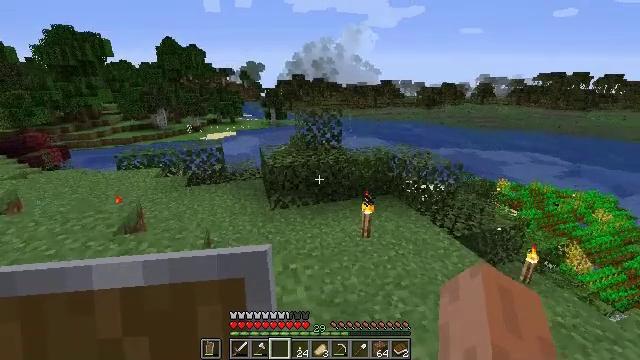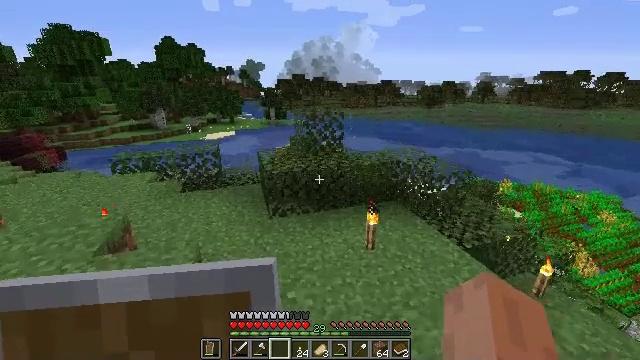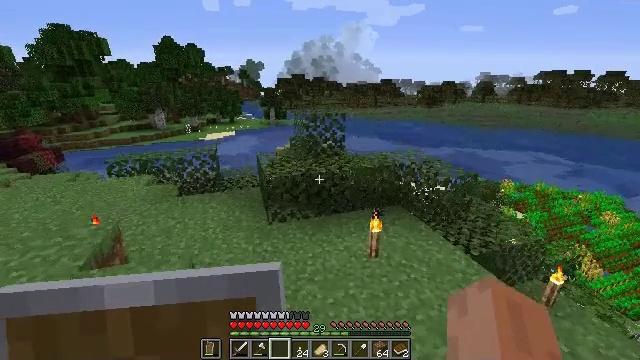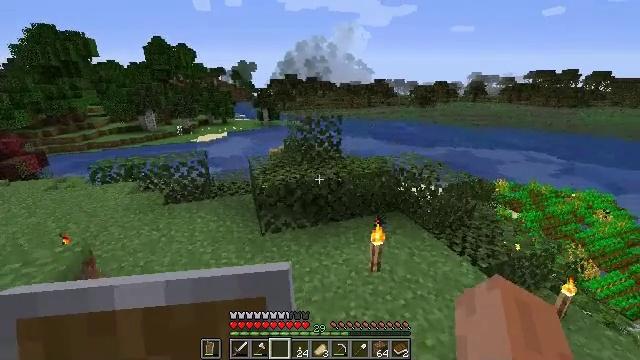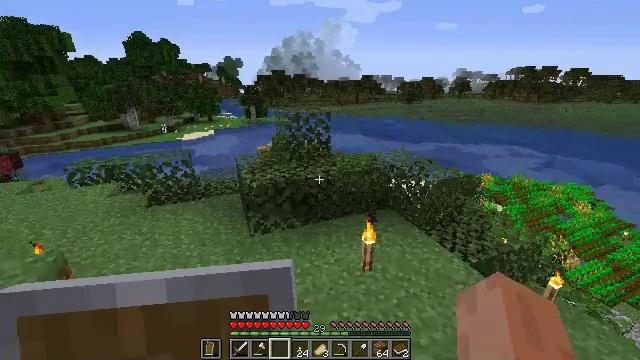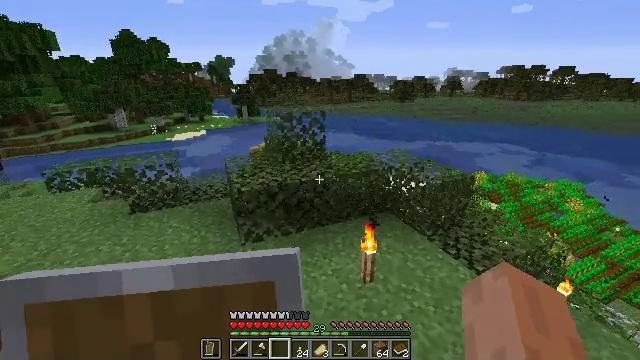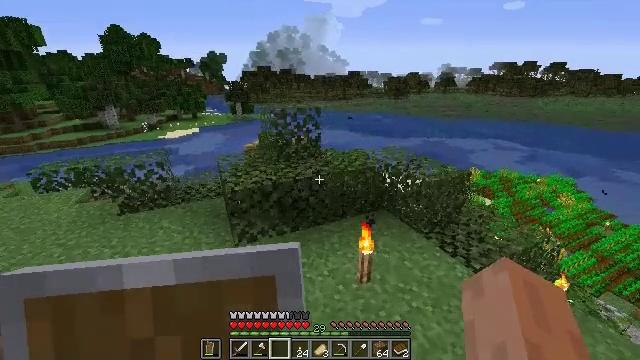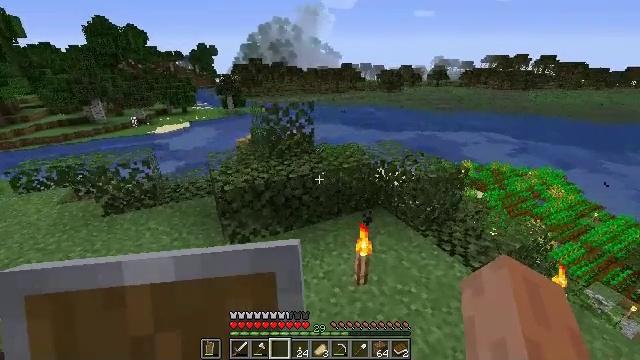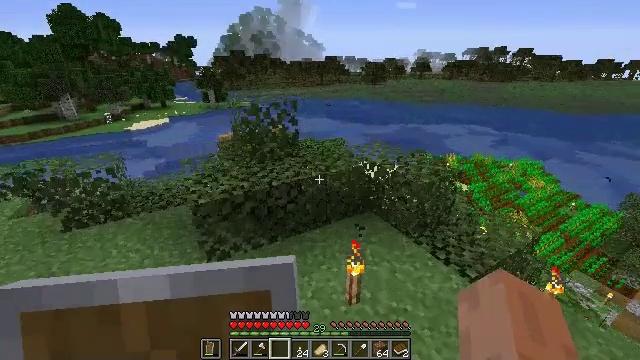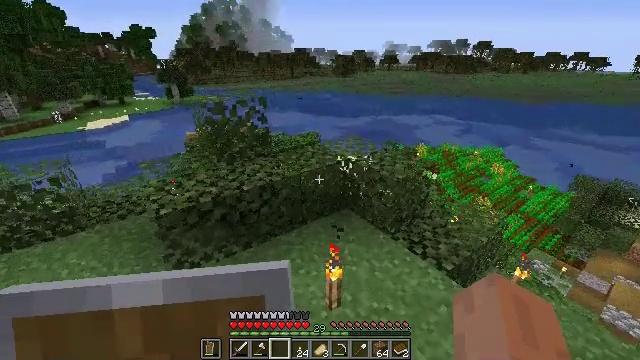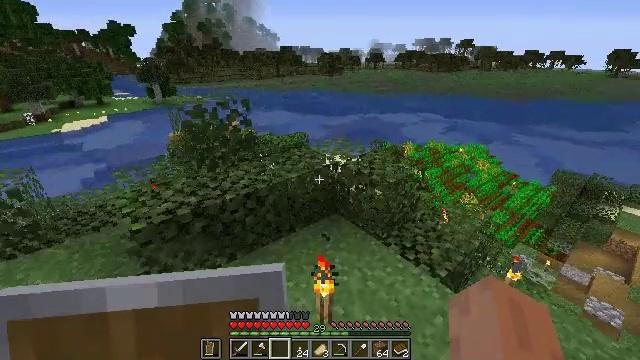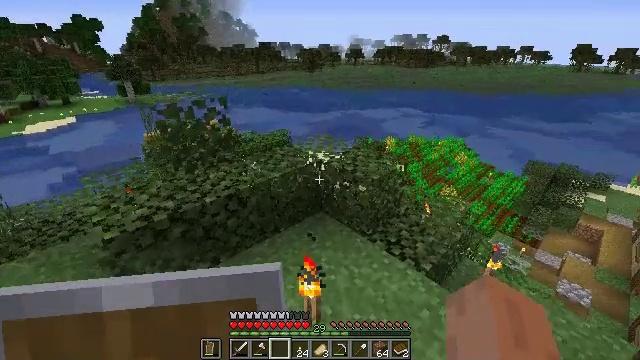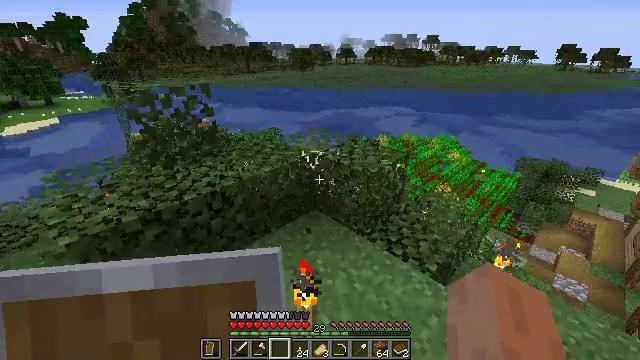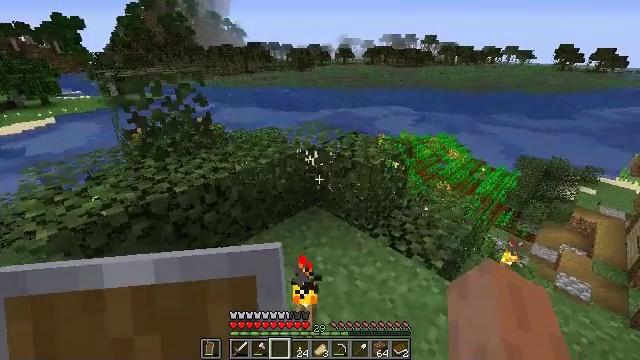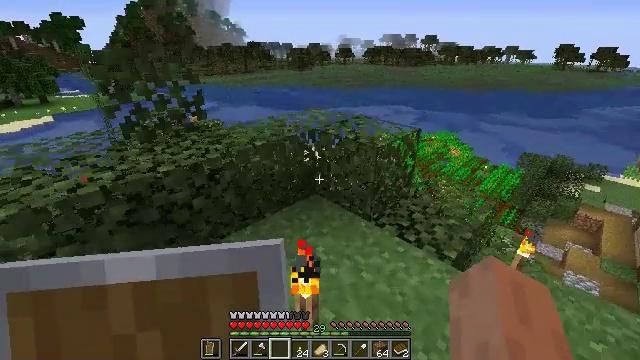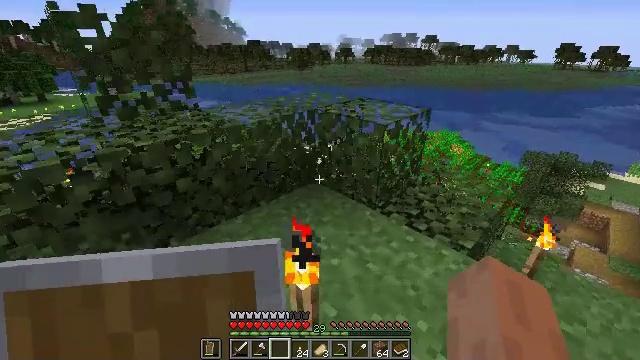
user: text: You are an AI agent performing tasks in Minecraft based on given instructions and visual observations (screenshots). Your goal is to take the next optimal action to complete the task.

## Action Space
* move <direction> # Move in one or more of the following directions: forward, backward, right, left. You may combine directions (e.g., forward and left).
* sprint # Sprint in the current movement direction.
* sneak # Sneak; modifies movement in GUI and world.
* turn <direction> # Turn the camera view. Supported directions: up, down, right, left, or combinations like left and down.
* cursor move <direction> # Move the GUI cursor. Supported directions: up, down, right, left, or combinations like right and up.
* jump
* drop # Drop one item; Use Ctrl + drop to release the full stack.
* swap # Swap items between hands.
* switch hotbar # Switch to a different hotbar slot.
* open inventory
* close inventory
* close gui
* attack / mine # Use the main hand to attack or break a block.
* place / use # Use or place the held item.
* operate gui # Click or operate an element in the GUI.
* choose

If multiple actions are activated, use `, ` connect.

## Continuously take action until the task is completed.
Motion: motion action
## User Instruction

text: Use sticks and string to craft a fishing rod.
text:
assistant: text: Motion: move forward
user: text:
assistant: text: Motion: move forward
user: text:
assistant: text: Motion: move forward, turn right
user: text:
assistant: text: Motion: move forward, turn right
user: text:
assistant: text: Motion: move forward, turn right
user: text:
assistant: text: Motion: move forward, turn right
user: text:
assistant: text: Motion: move forward, turn right and down
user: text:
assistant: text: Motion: move forward, turn right and down
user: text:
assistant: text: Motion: move forward, turn right and down
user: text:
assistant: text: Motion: move forward, turn right
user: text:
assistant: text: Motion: move forward, turn right
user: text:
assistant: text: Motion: move forward, turn right
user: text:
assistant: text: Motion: move forward
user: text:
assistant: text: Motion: move forward
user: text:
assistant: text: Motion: move forward
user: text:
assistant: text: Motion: move forward
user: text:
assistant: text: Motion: move forward
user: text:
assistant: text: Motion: move forward
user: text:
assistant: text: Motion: move forward, turn right
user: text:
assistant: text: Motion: move forward, turn right and down
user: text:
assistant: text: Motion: move forward, turn right, jump
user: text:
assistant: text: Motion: move forward, jump
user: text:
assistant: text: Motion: move forward, turn right, jump
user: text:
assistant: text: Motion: move forward, turn right, jump
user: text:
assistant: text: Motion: move forward, turn right and down, jump
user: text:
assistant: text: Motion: move forward, turn right and down
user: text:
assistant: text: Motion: move forward, turn right and down
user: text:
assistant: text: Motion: move forward, turn right and down
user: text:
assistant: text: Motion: move forward, turn right and down
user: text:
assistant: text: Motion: turn right